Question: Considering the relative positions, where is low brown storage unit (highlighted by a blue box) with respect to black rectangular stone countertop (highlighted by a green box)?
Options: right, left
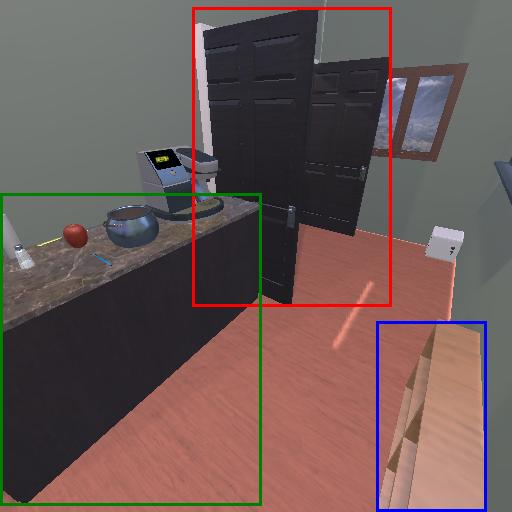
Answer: right